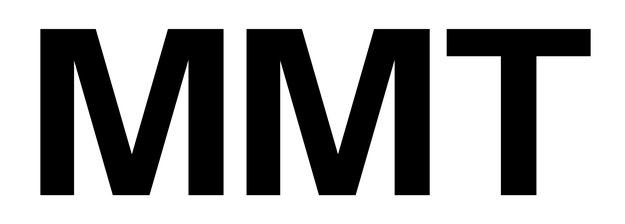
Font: InstrumentSans_Bold